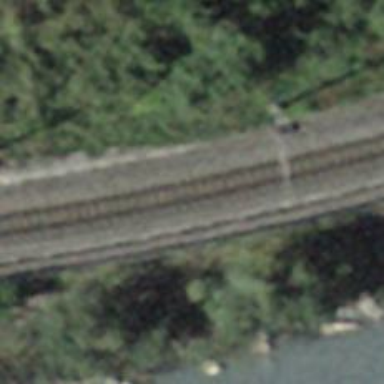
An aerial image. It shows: Narrow-gauge railway with single track. The railway is electrified with contact line.